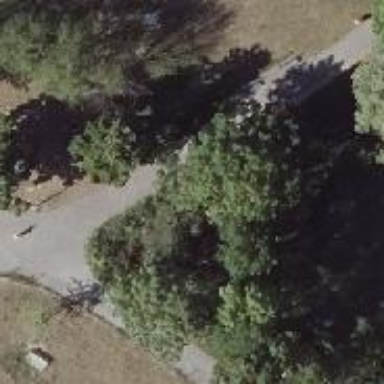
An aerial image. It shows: Park with broadleaved deciduous trees.